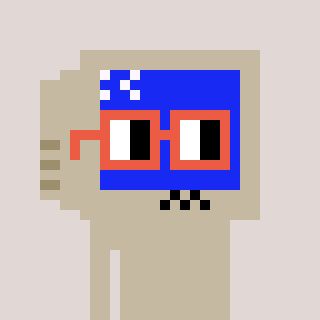
a pixel art character with square orange glasses, a old monitor-shaped head and a slimegreen-colored body on a warm background